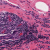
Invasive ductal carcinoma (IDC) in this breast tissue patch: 0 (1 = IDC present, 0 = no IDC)